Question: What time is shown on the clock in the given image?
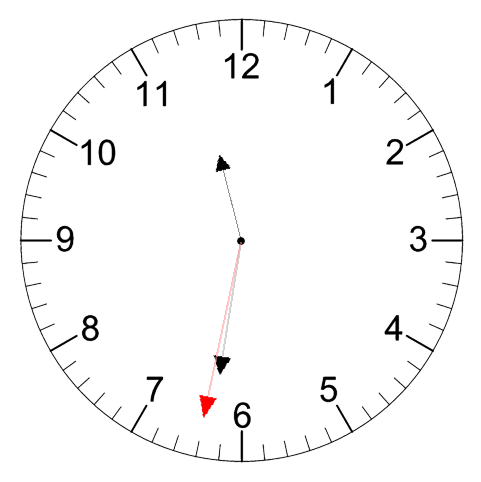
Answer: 11:31:32